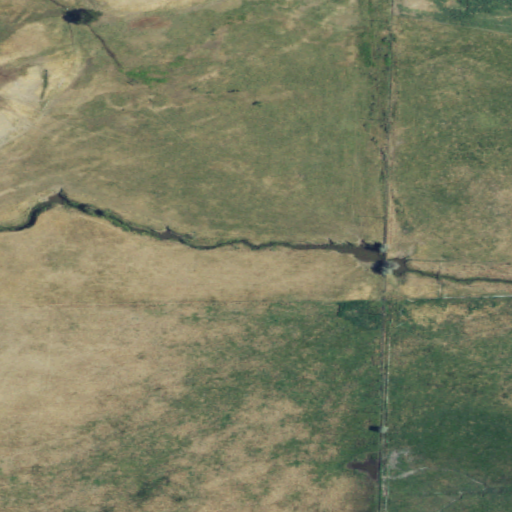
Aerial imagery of valley in Washington named Medicine Valley containing pasture and cultivated crops